Interaction volume radius: 5 \u00c5
Interaction volume height: 15 \u00c5
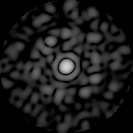
Disorder parameter: 0.8764